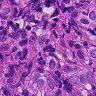
Metastatic tissue present: yes